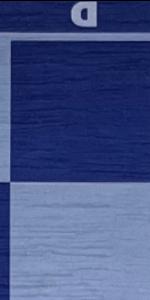
Label: Empty